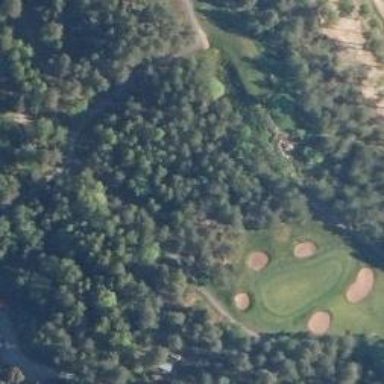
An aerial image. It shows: Footway that doubles as golf path.